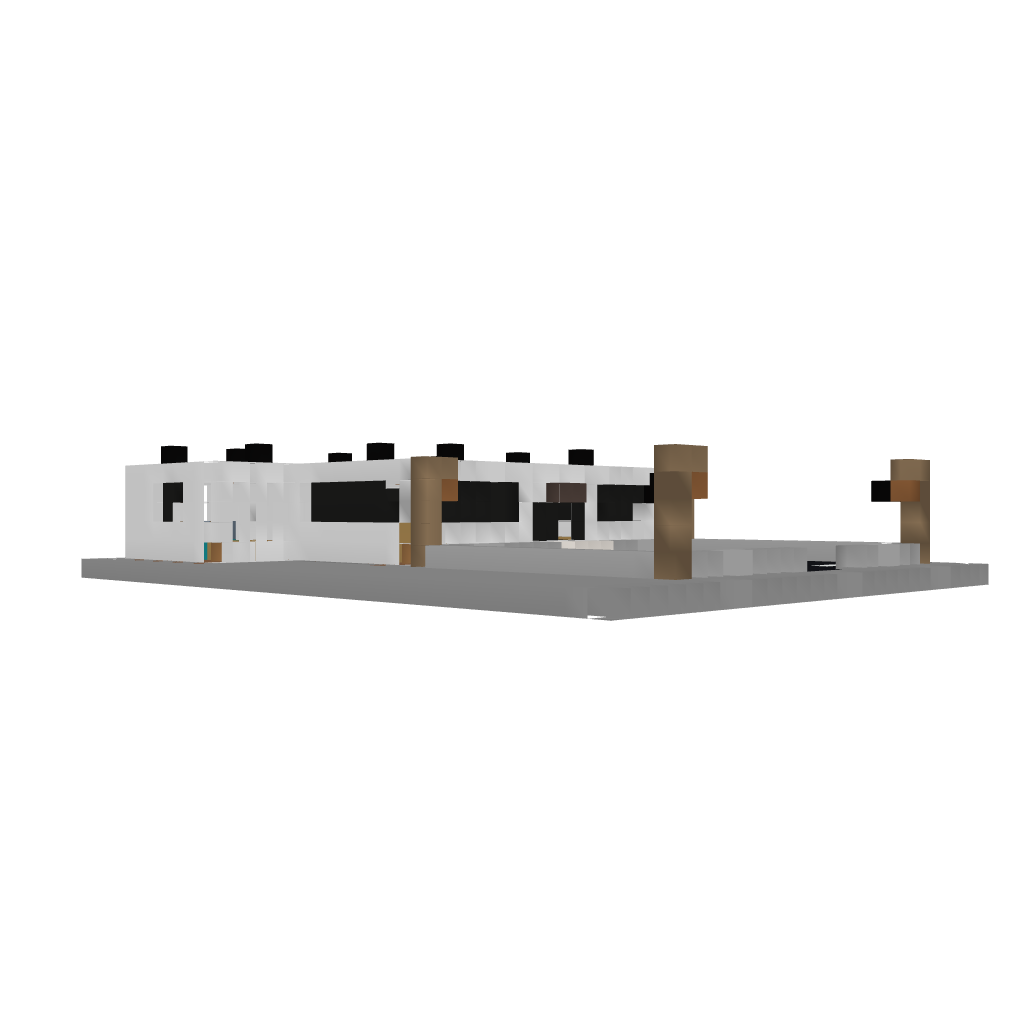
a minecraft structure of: Minecraft Grocery Store